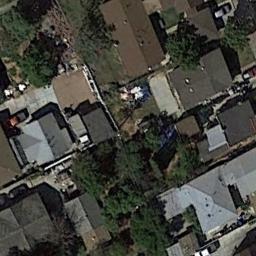
Label: residential